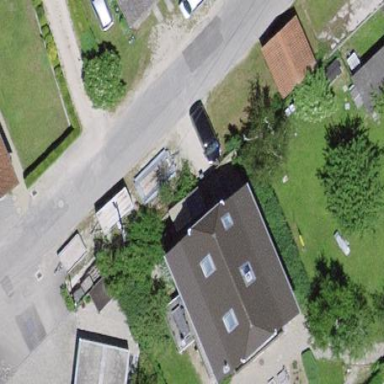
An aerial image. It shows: Residential building.